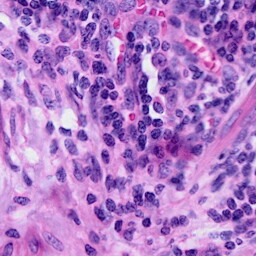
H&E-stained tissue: Cervix